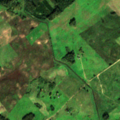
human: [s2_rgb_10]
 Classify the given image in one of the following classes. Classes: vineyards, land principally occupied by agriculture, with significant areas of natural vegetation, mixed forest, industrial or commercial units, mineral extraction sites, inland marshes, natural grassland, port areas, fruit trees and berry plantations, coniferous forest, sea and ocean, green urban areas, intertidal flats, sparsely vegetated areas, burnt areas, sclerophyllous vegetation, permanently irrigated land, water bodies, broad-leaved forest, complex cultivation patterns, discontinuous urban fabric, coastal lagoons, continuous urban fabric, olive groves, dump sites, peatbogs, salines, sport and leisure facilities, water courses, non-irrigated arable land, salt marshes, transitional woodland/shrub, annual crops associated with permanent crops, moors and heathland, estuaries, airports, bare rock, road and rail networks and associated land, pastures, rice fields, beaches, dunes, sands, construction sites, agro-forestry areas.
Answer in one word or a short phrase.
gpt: non-irrigated arable land, pastures, complex cultivation patterns, mixed forest